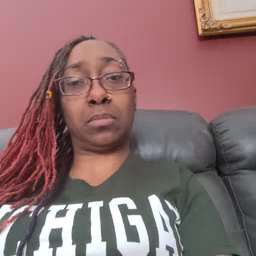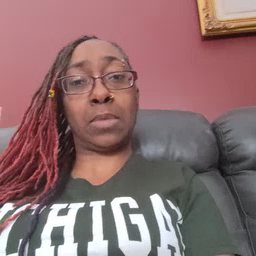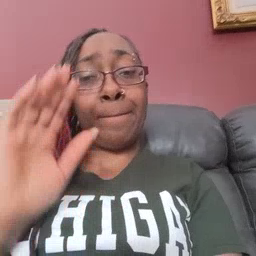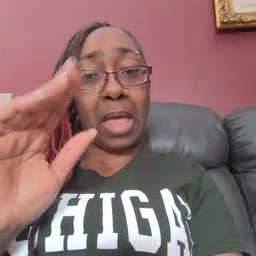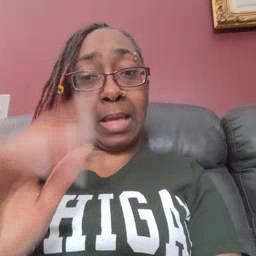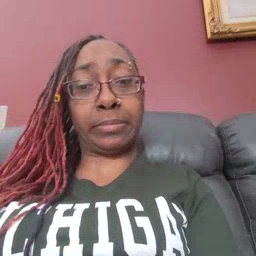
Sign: bye